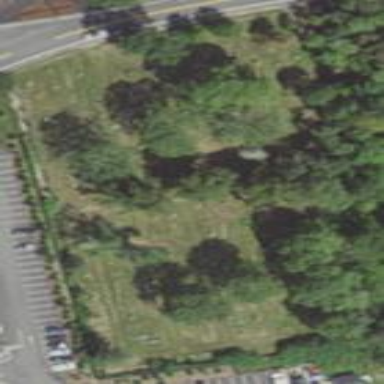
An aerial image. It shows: Cemetery with historic significance.